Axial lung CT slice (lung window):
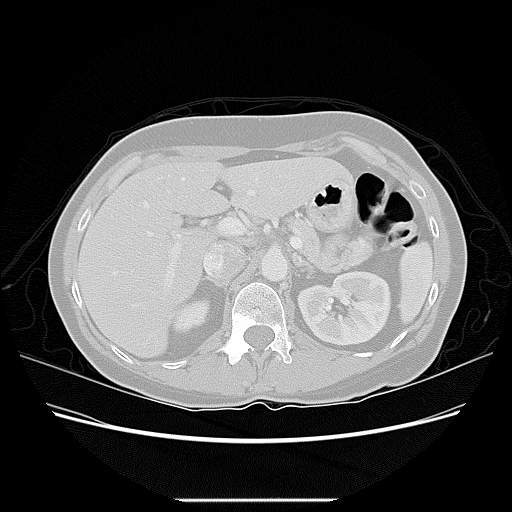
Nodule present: no